Interaction volume radius: 5 \u00c5
Interaction volume height: 50 \u00c5
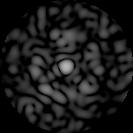
Disorder parameter: 0.8563